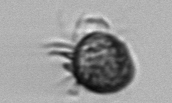
Label: Ciliophora